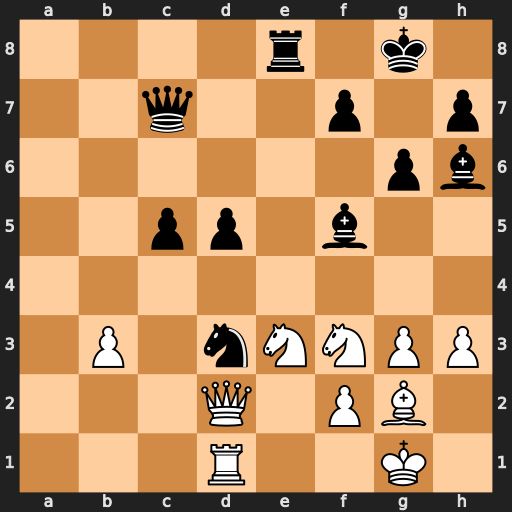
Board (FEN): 4r1k1/2q2p1p/6pb/2pp1b2/8/1P1nNNPP/3Q1PB1/3R2K1
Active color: w
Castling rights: -
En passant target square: -
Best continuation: Nxd5 Bxd2 Nxc7